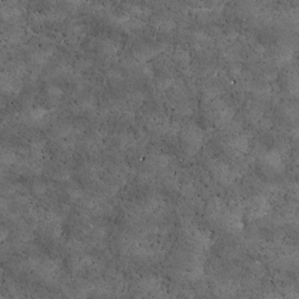
Label: non_frost